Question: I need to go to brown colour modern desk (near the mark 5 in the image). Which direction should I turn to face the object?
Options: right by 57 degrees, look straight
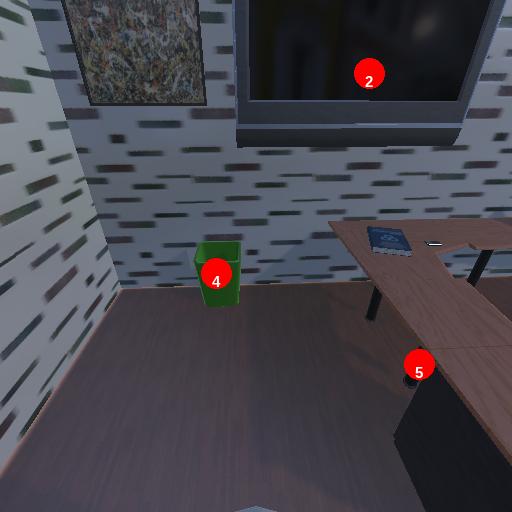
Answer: right by 57 degrees